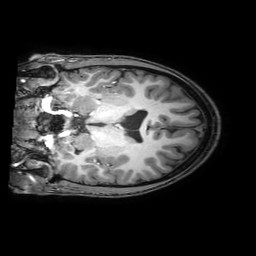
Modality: T1w
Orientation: coronal
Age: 19
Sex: male
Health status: healthy
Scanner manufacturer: philips
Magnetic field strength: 3 T
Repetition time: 0.0079 s
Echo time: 0.0035 s